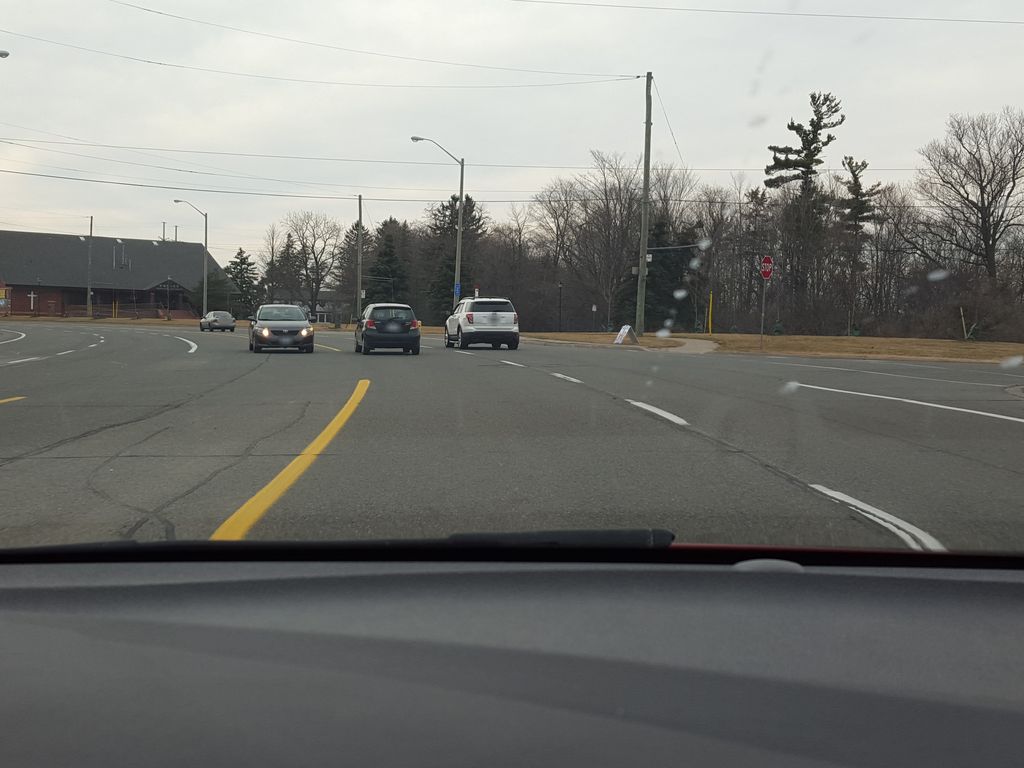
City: toronto